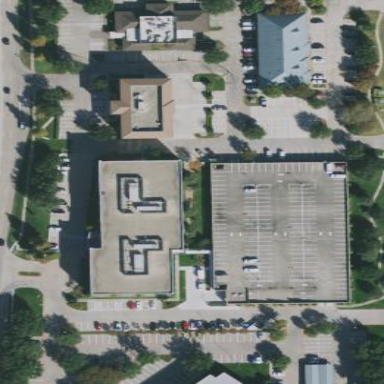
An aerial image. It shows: Multi-storey parking building.